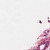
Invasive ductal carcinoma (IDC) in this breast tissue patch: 0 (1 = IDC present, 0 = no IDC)